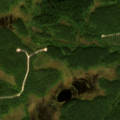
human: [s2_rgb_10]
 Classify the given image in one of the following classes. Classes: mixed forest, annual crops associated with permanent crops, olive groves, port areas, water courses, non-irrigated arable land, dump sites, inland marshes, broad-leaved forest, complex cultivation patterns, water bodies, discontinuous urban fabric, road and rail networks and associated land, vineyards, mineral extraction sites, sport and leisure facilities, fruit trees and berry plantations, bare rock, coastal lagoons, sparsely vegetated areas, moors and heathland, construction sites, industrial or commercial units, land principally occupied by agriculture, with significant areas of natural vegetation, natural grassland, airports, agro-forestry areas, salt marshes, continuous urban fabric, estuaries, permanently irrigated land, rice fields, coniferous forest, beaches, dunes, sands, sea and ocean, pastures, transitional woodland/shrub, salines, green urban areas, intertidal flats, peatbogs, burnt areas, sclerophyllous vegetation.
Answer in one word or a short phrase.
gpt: coniferous forest, peatbogs